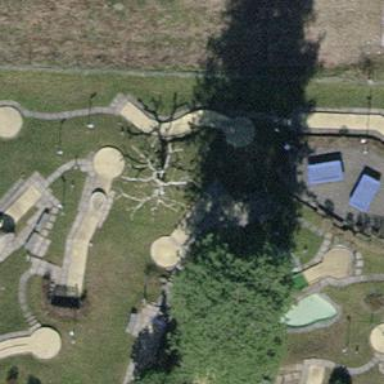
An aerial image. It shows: View of golf hole.